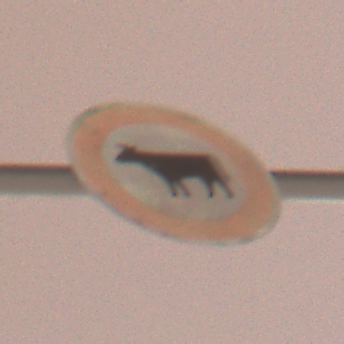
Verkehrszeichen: VerbotViehtrieb
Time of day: Night
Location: Outdoor (Urban)
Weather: Overcast
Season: Winter
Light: Artificial